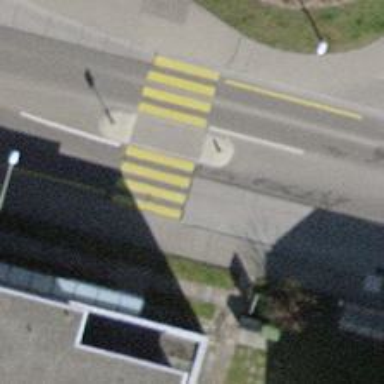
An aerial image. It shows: Marked footway crossing with asphalt surface and pedestrian island.